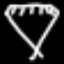
Label: diamond